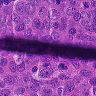
Metastatic tissue present: yes